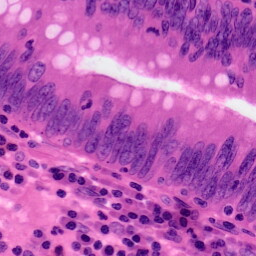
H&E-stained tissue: Colon